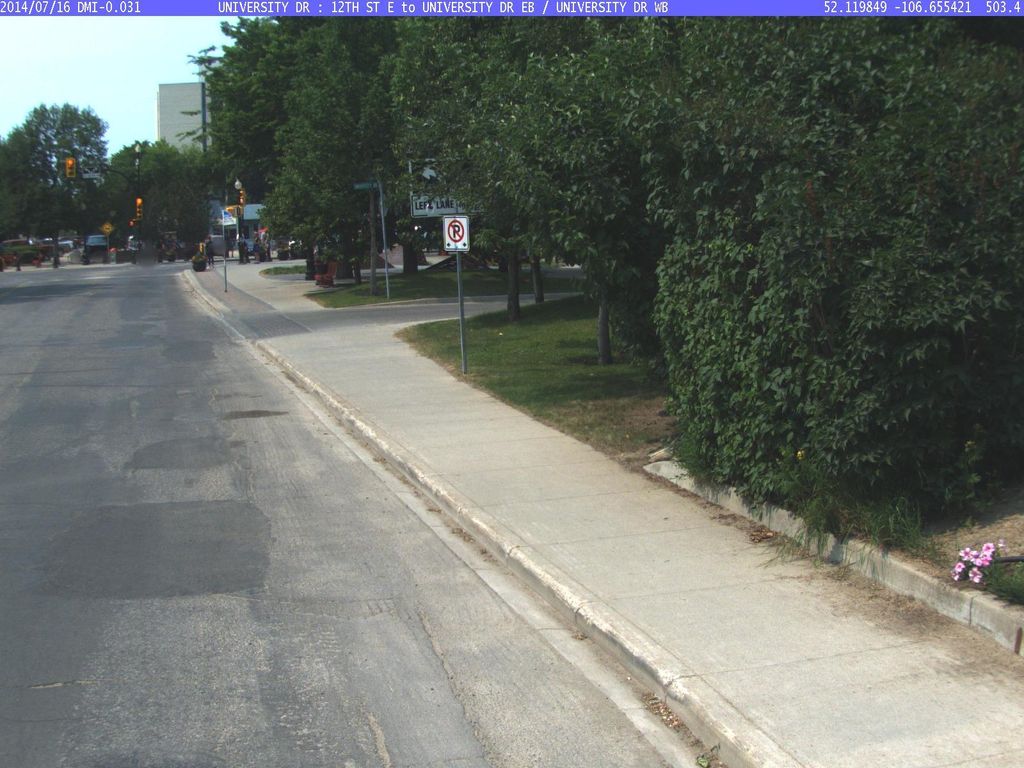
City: saskatoon